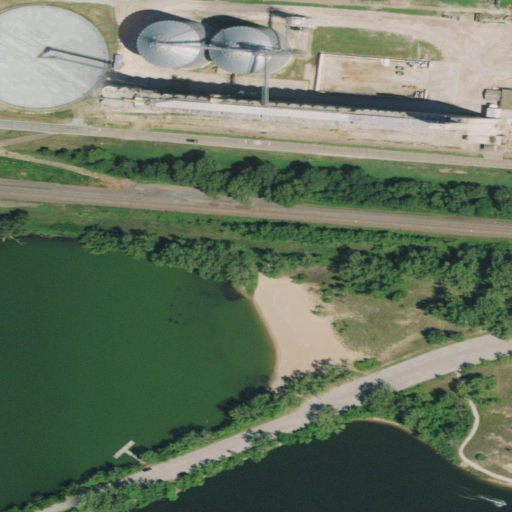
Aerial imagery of beach in Nebraska named Fremont Beach containing open water, herbaceous wetlands, grassland, medium intensity development, low intensity development, high intensity development, open development, and barren land